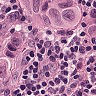
Metastatic tissue present: yes